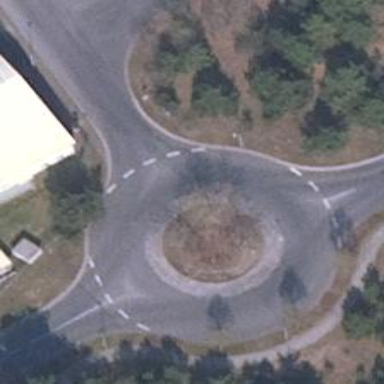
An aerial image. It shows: Unclassified road leading to roundabout junction.